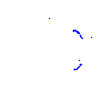
Particle: proton